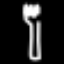
Label: fork